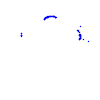
Particle: proton